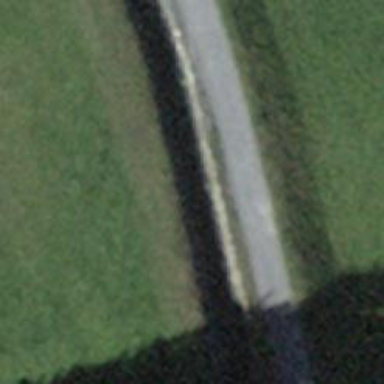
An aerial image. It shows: Compacted track road.